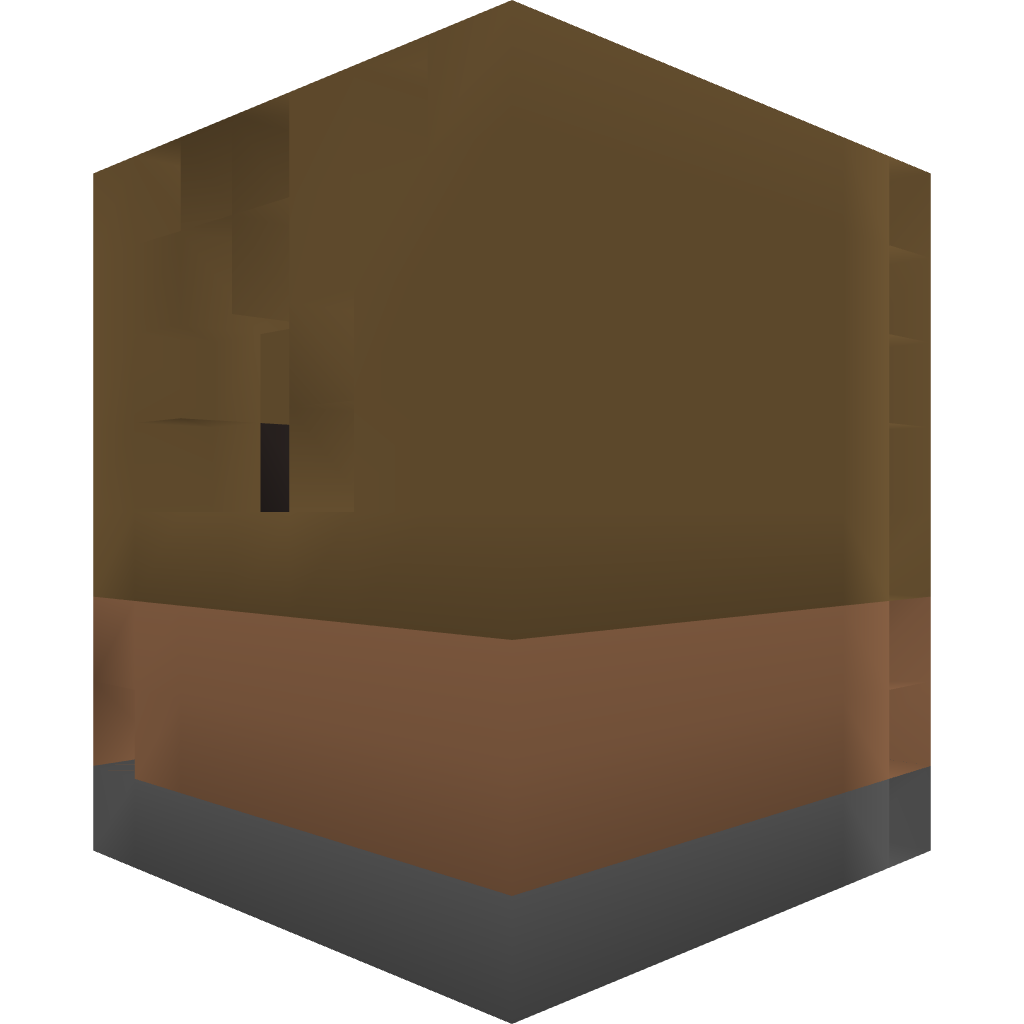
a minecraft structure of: House with storage